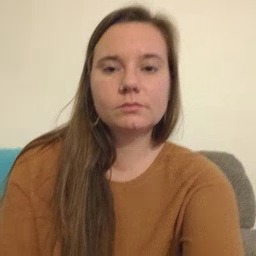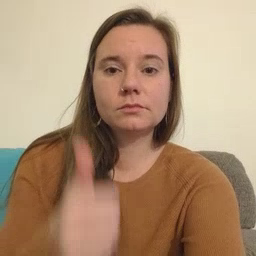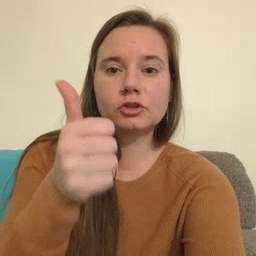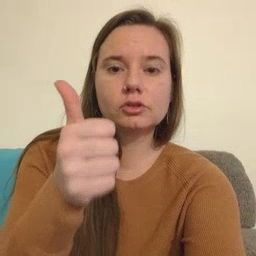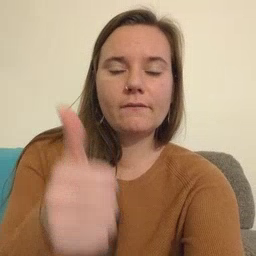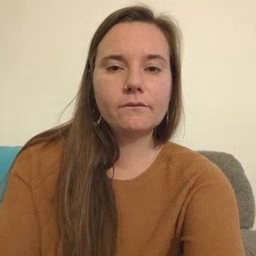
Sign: yourself